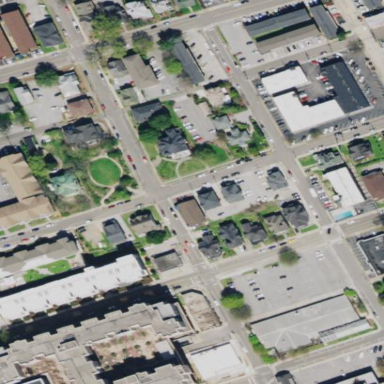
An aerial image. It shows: Sidewalk.